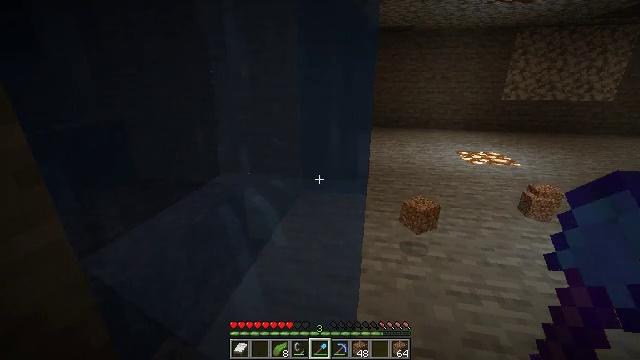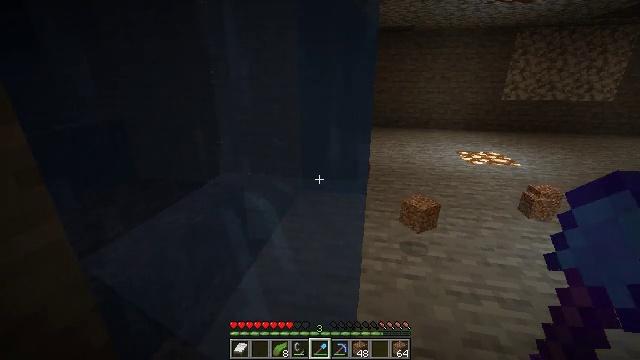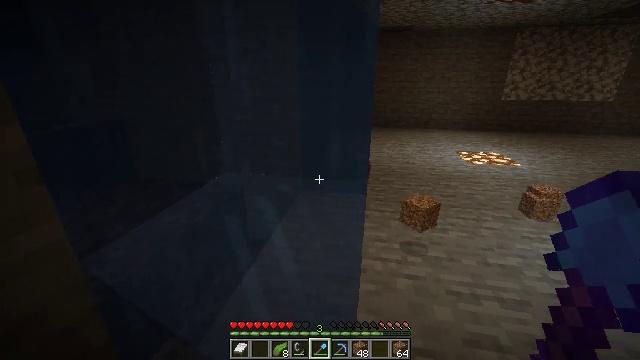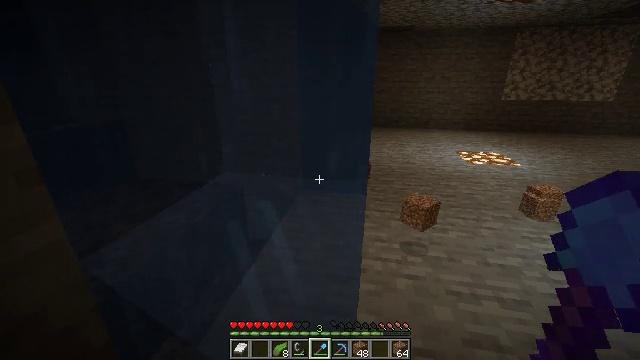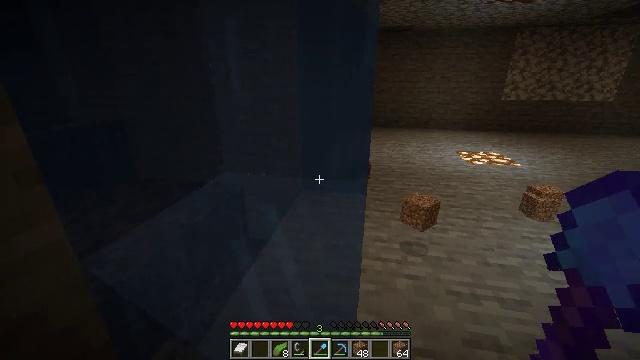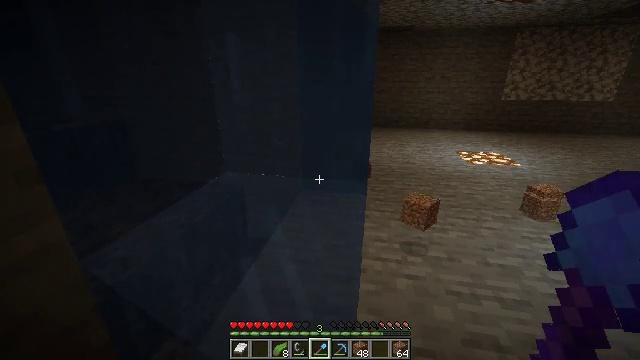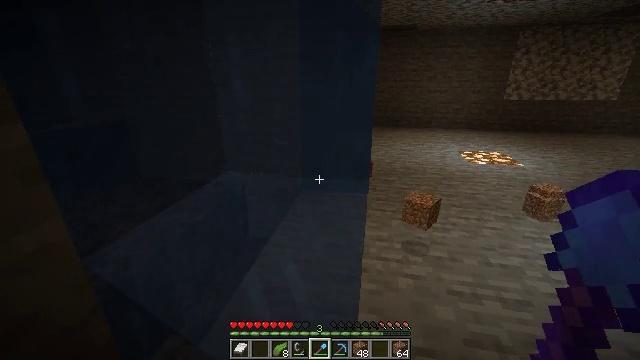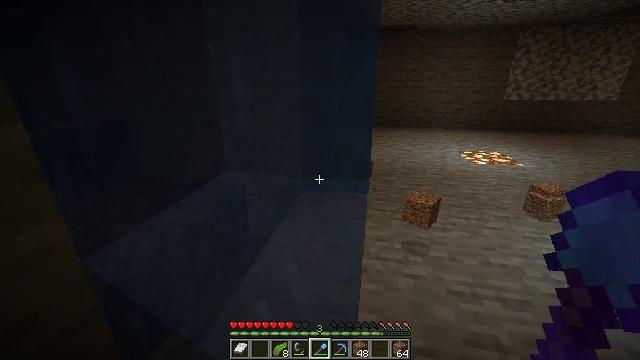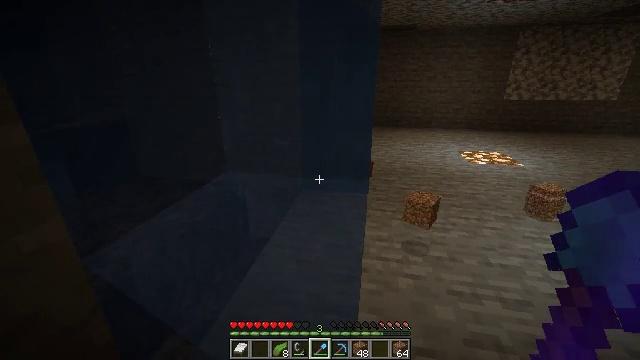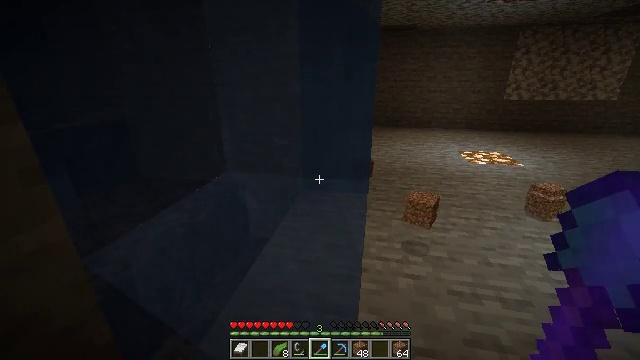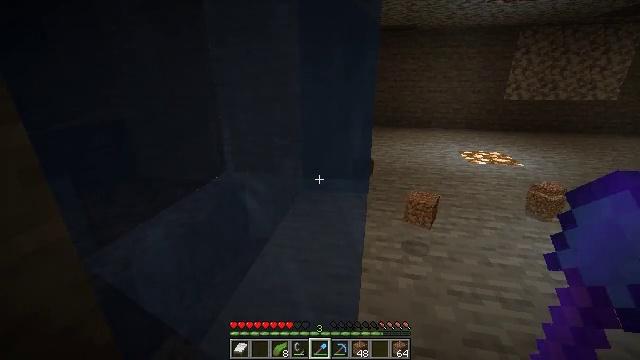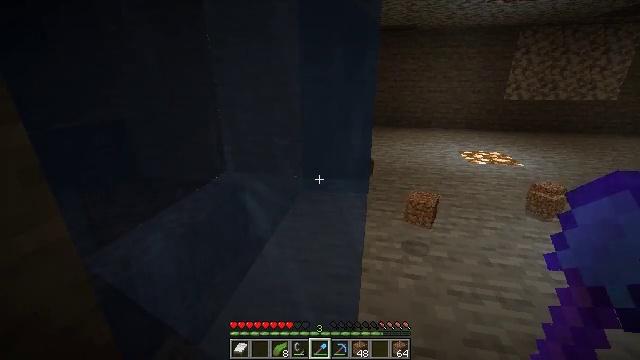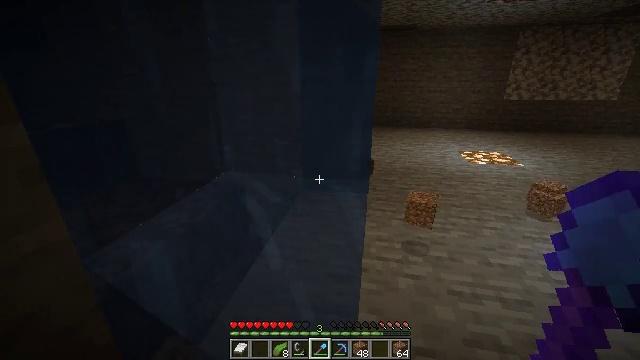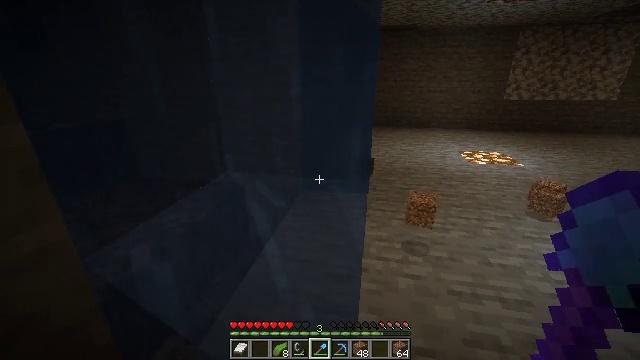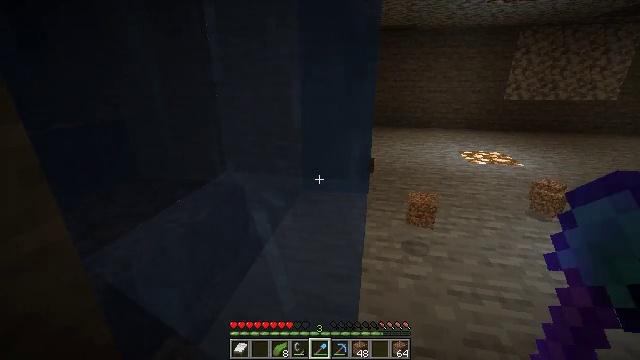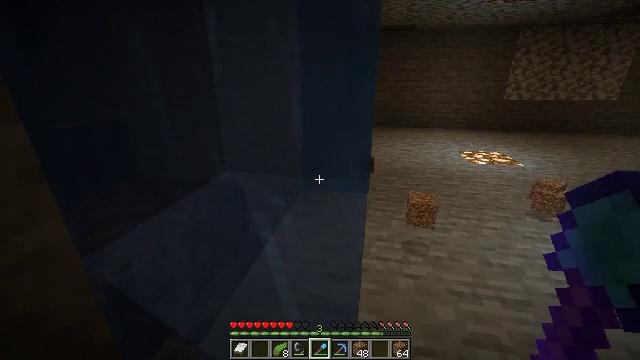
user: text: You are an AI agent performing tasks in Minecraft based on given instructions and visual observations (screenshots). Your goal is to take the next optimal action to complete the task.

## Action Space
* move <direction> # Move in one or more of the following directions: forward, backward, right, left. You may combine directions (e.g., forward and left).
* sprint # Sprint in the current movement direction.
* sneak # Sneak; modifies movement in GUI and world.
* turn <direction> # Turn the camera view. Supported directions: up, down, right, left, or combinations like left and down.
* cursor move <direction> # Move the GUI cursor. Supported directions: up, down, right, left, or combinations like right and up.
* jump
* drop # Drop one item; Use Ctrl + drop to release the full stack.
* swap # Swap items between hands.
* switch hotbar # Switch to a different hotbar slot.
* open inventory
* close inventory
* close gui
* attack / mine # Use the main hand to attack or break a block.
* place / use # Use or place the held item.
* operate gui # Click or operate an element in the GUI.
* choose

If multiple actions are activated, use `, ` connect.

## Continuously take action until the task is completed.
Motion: motion action
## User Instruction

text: Break soul sand to slow down mobs.
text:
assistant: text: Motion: no_op
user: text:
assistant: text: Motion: no_op
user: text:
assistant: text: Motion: no_op
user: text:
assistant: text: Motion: no_op
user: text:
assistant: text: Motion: no_op
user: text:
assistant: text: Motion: no_op
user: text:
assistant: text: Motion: no_op
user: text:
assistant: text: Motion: no_op
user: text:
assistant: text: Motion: no_op
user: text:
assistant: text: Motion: no_op
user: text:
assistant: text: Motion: no_op
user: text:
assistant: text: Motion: no_op
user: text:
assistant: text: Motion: no_op
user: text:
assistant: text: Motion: no_op
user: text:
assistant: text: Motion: no_op
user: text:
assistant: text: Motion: no_op
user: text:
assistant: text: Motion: no_op
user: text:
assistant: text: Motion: no_op
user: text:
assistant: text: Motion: no_op
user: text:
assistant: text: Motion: no_op
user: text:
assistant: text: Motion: no_op
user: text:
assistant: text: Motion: no_op
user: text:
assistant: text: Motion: no_op
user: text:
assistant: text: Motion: no_op
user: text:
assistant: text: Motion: no_op
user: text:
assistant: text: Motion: no_op
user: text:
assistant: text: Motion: no_op
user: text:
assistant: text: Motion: no_op
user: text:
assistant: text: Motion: no_op
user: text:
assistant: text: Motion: no_op